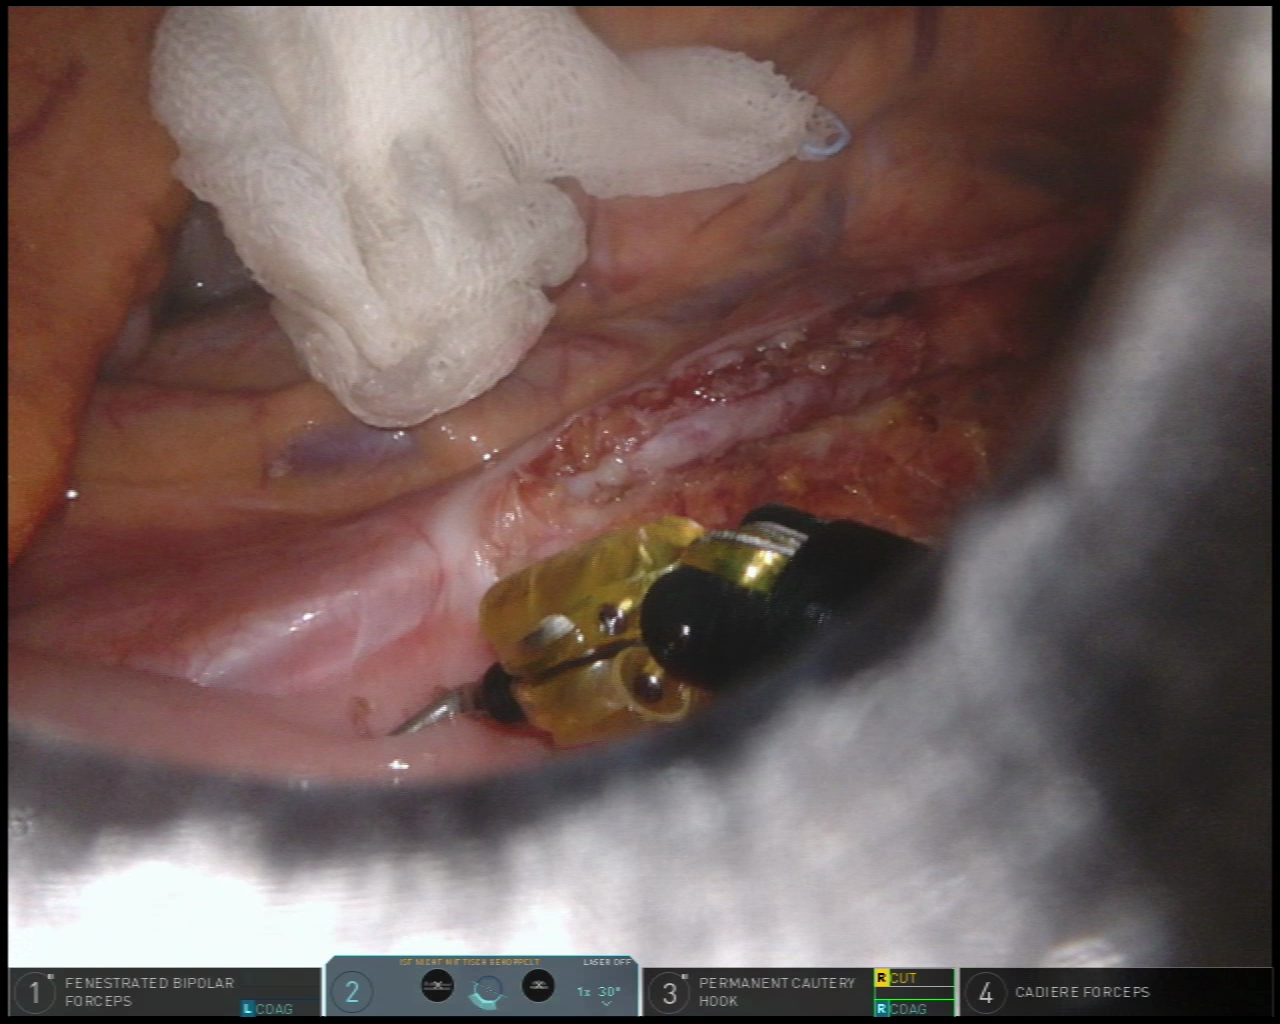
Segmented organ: inferior_mesenteric_artery
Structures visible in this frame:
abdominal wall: no
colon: no
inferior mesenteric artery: yes
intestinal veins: yes
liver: no
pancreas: no
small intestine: no
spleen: yes
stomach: no
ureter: no
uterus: no
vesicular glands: no